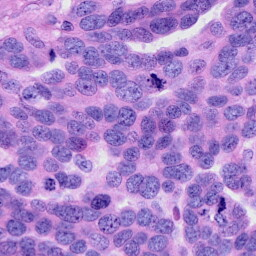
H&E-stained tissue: Ovarian